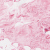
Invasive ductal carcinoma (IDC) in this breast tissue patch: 0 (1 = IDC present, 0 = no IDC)